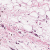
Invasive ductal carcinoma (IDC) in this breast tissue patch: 0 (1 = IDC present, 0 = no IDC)